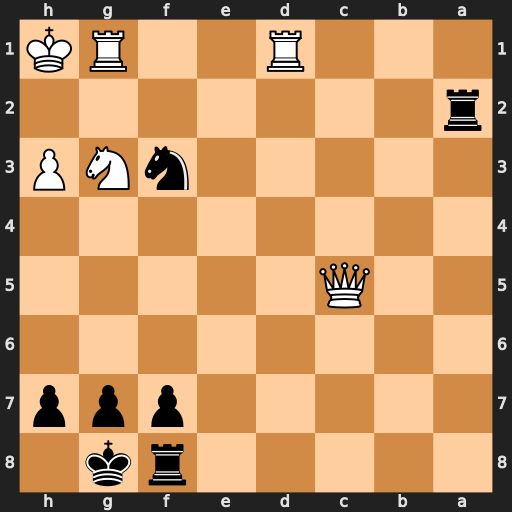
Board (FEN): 5rk1/5ppp/8/2Q5/8/5nNP/r7/3R2RK
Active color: b
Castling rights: -
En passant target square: -
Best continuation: Rh2#